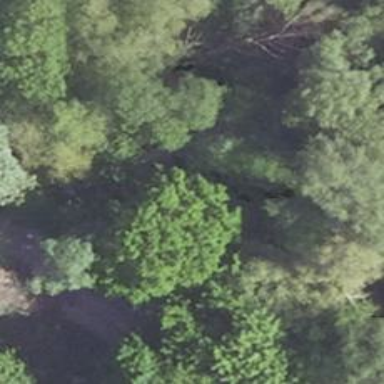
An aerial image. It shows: Natural monument featuring broadleaved deciduous tree.